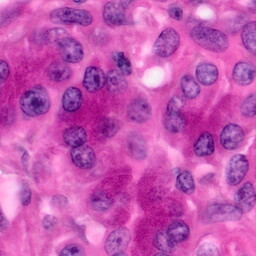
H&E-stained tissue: Pancreatic